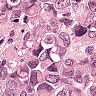
Metastatic tissue present: yes